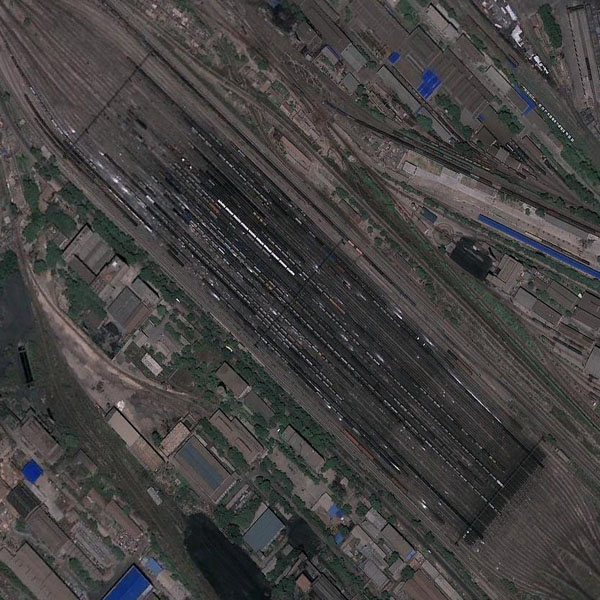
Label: railwayStation